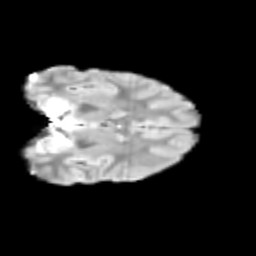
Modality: T2w
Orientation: coronal
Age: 10
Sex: female
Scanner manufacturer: siemens
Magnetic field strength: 3 T
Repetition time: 3.8 s
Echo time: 0.07 s